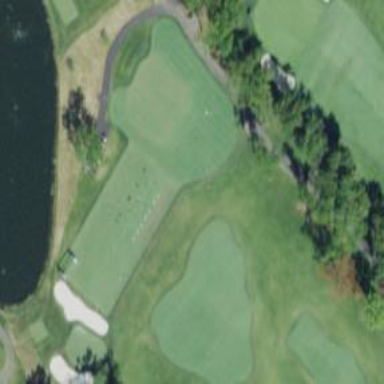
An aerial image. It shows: Picturesque green golfing area with grass land use.